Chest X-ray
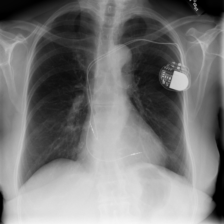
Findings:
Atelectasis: negative
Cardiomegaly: negative
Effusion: positive
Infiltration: negative
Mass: negative
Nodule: negative
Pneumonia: negative
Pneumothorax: negative
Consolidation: negative
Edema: negative
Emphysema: negative
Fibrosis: positive
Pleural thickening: negative
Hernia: negative